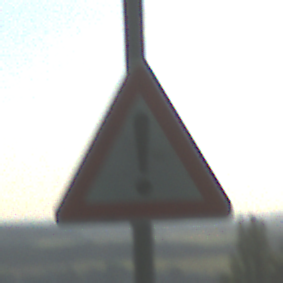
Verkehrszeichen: Gefahrenstelle
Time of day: MorningAfternoon
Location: Outdoor (Nature)
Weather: PartlyCloudy
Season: NotSpecified
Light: Natural